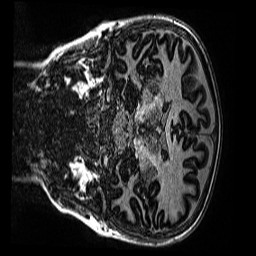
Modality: MP2RAGE
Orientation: coronal
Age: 12
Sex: male
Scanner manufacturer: siemens
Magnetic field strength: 3 T
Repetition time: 4 s
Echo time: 0.00299 s